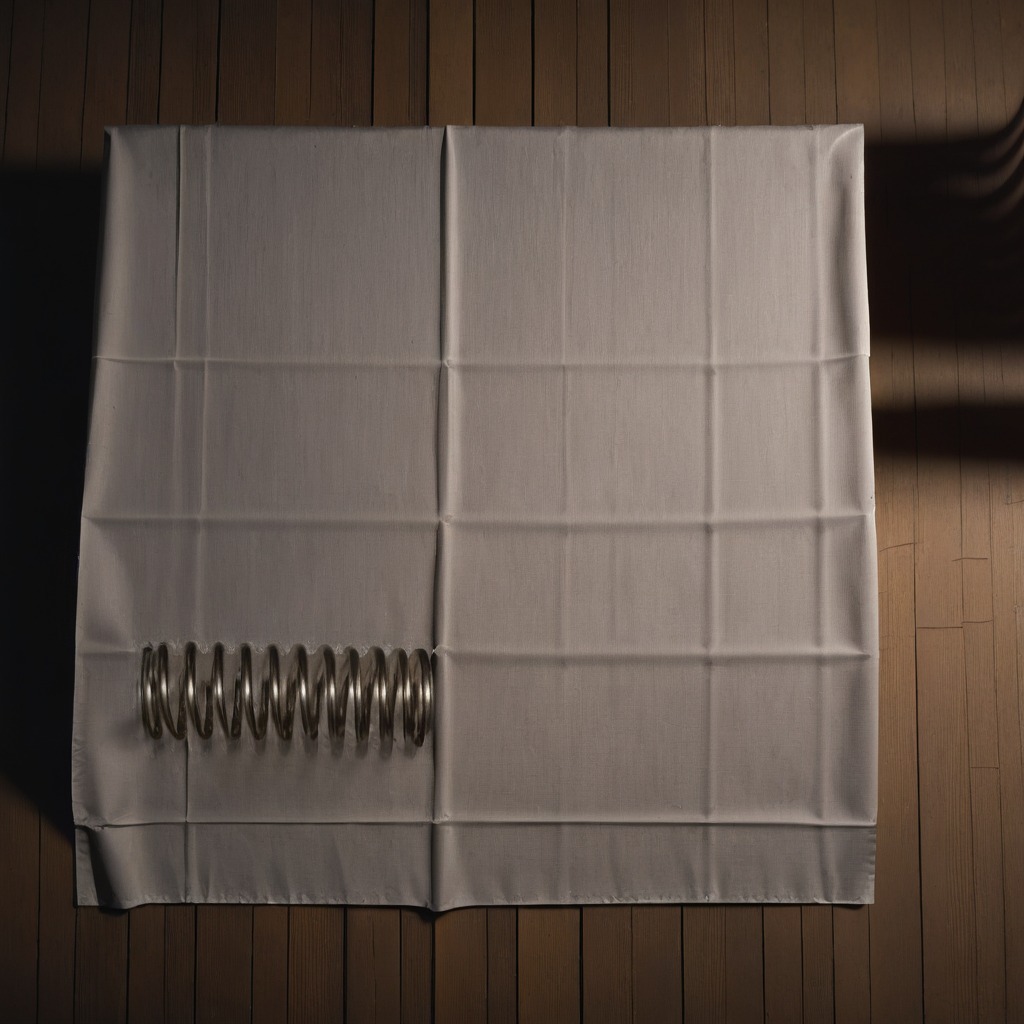
A coiled metal spring is lying on a wooden table.